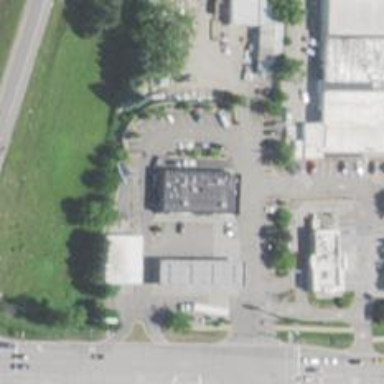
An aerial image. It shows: Convenience shop.